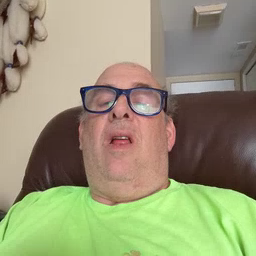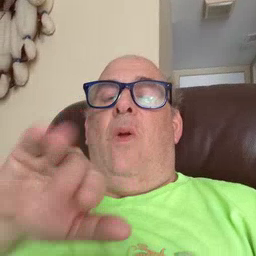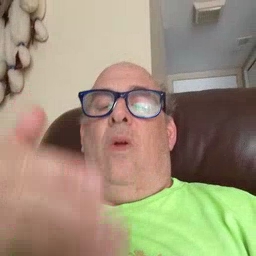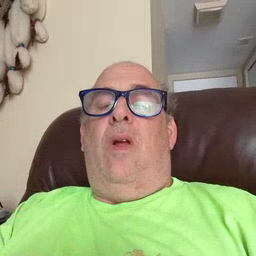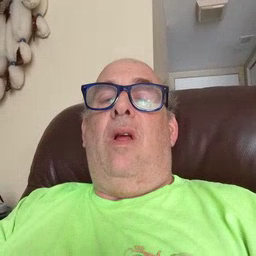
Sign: all